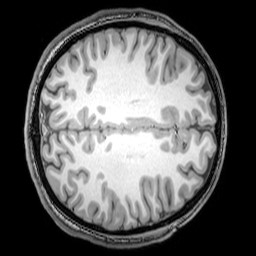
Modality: T1w
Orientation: axial
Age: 23
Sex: male
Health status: healthy
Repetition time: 0.081 s
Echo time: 0.037 s